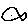
Label: fish